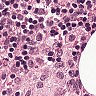
Metastatic tissue present: no